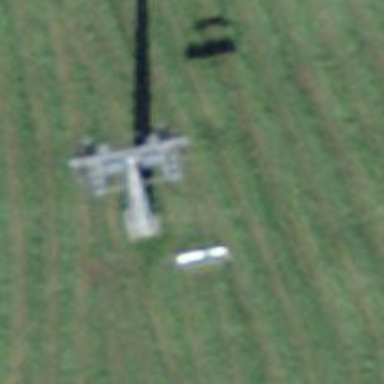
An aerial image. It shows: Pylon for aerialway.